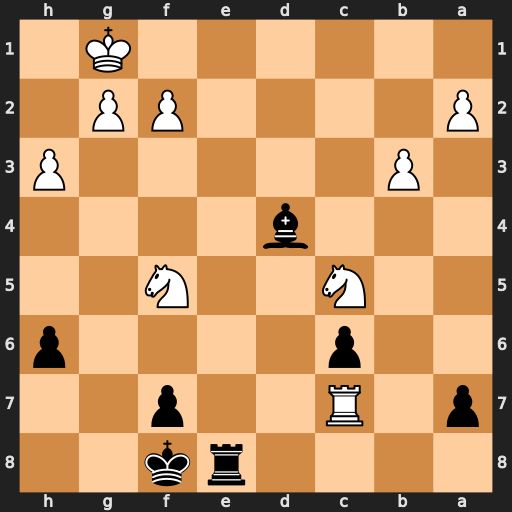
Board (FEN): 4rk2/p1R2p2/2p4p/2N2N2/3b4/1P5P/P4PP1/6K1
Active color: b
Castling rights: -
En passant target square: -
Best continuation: Re1+ Kh2 Be5+ g3 Bxc7